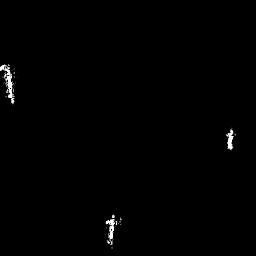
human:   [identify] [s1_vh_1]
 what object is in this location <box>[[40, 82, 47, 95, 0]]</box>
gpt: <ref>1 medium ship at the bottom</ref>

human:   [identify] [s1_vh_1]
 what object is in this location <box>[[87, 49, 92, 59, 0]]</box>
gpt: <ref>1 small ship at the right</ref>